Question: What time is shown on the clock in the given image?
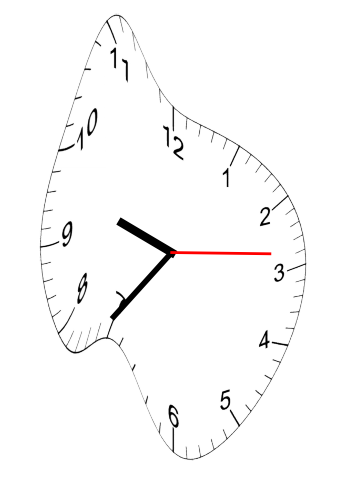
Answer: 09:36:14